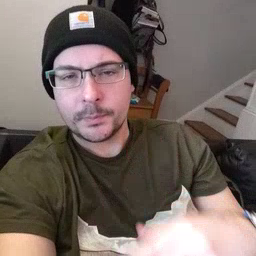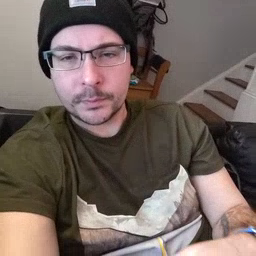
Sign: room